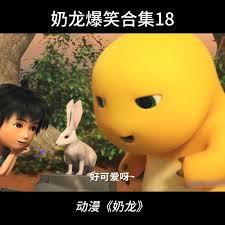
Label: nailong